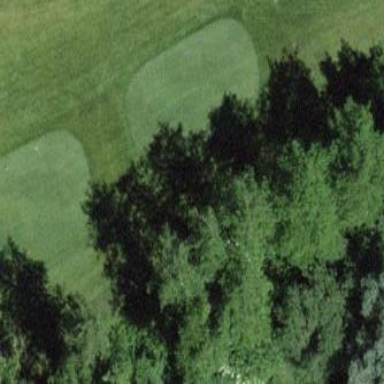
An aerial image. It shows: Golf tee.